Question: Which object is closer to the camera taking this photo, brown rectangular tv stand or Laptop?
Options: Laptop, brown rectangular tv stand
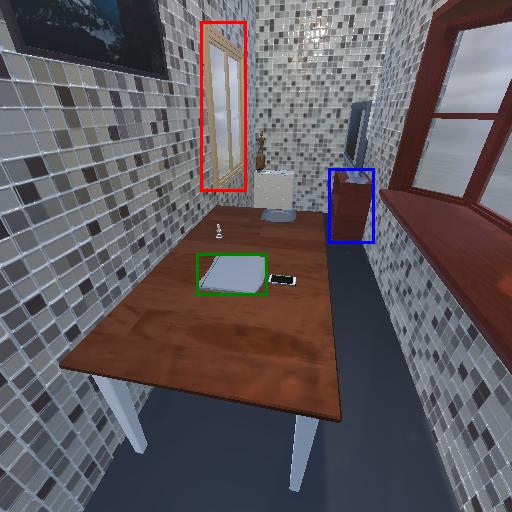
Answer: Laptop